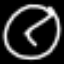
Label: clock